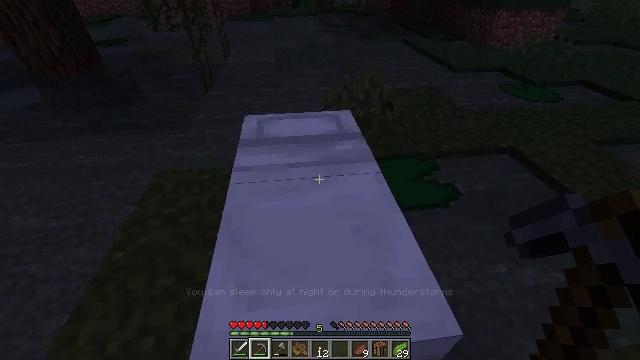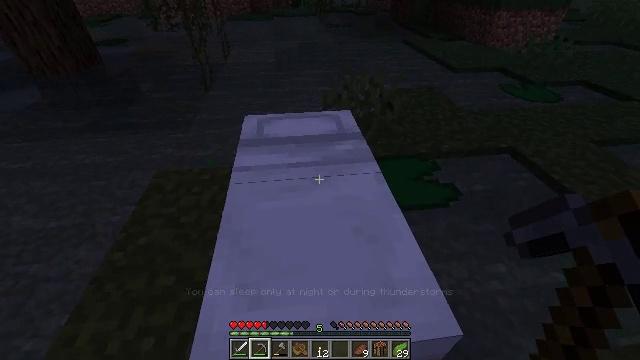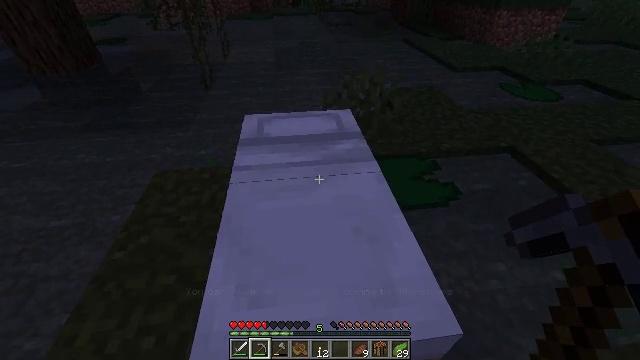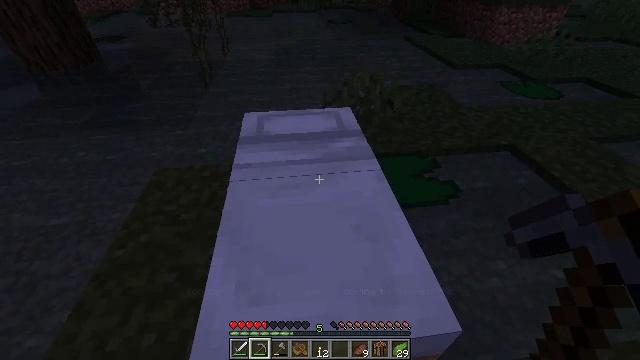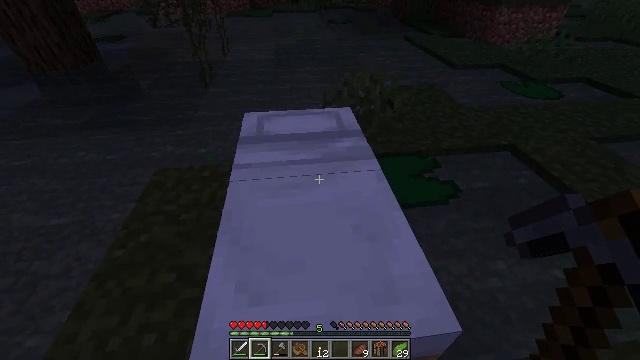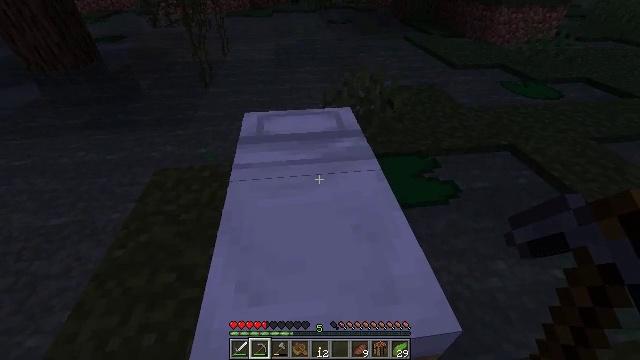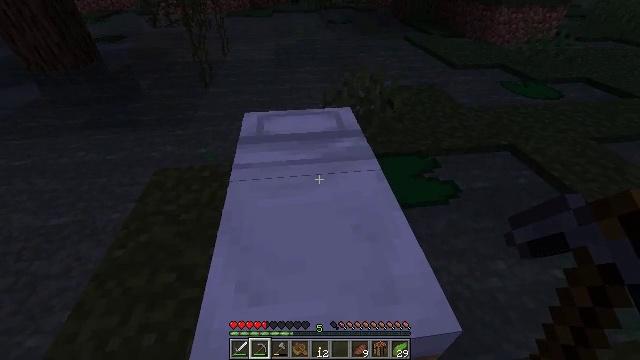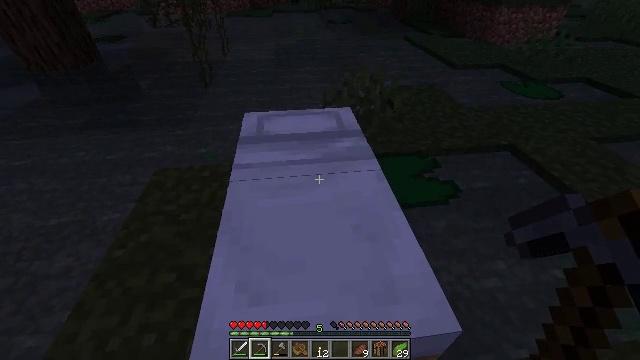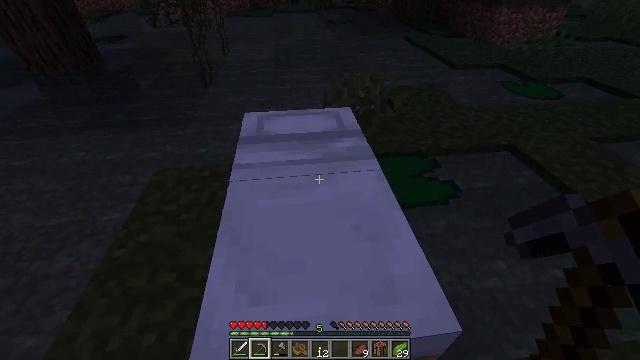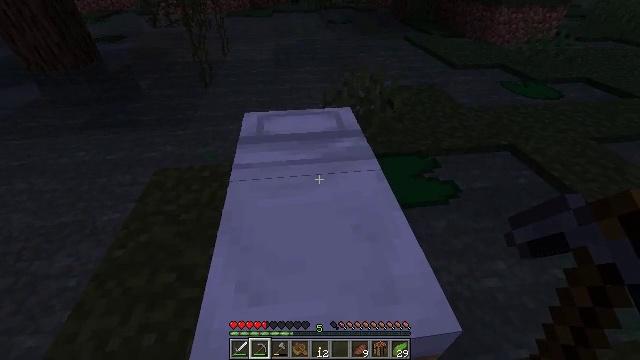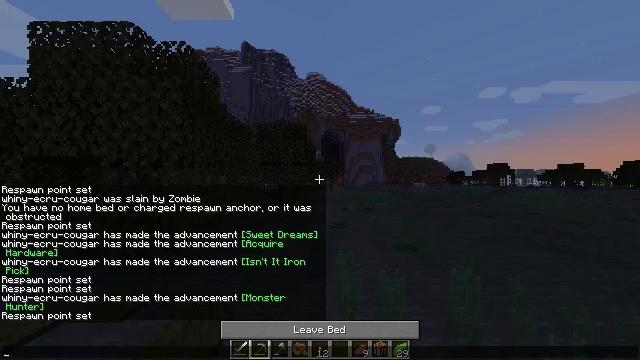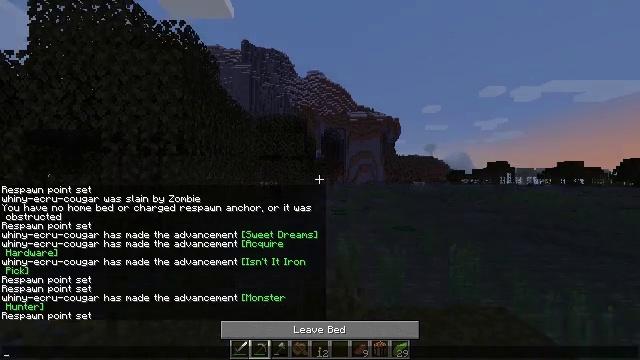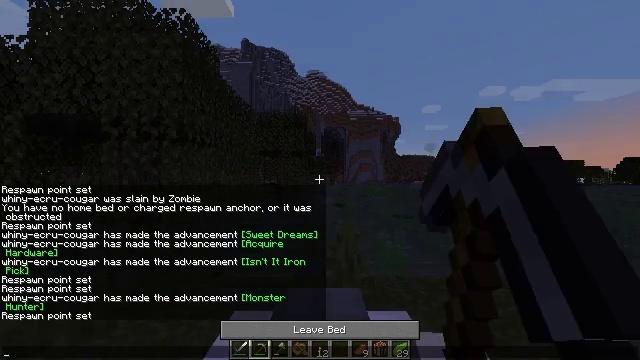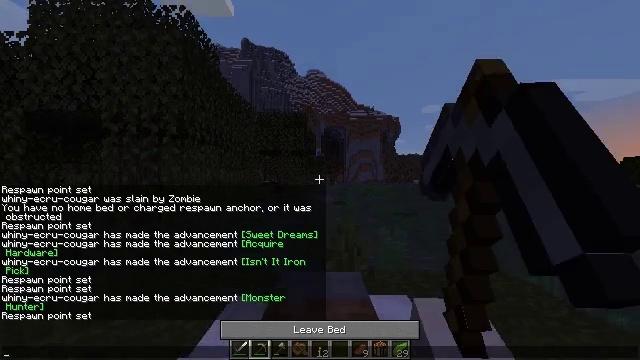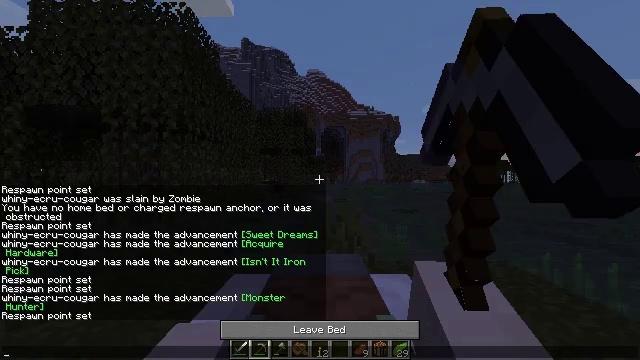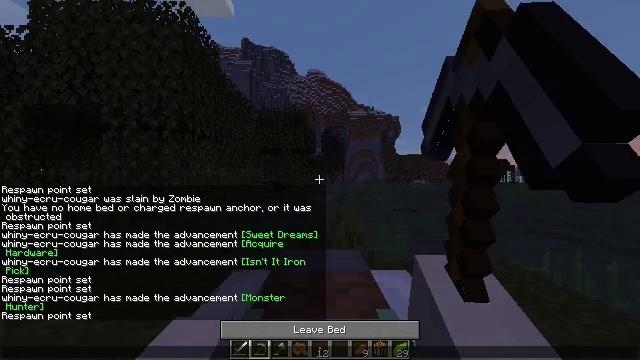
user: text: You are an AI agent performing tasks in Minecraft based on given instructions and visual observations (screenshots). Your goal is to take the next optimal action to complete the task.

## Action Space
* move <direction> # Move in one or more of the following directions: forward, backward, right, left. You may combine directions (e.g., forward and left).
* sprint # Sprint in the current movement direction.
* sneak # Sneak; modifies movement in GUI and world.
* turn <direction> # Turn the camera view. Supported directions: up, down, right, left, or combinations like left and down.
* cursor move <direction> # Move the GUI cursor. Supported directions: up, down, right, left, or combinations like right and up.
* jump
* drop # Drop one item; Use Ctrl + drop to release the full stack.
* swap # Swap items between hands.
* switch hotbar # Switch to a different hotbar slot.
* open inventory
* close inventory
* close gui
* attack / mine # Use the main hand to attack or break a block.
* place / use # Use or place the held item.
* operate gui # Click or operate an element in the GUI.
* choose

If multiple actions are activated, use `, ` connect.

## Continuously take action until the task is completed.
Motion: motion action
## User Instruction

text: Gather the potted red mushroom for decoration.
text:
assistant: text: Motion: no_op
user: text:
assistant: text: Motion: no_op
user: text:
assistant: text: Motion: no_op
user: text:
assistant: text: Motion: use / place
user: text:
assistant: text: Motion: use / place
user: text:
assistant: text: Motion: use / place
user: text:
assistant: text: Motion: use / place
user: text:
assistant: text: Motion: no_op
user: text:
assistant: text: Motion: no_op
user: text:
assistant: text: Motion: no_op
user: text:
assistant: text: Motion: no_op
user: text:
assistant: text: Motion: no_op
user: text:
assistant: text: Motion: no_op
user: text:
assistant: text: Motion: no_op
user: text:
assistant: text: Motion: no_op
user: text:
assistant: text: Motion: no_op
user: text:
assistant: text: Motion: no_op
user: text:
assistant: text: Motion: no_op
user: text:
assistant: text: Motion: no_op
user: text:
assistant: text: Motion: no_op
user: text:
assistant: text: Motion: no_op
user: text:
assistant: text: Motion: no_op
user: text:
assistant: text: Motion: no_op
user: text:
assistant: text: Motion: no_op
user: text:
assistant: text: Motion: no_op
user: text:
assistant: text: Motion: no_op
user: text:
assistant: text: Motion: no_op
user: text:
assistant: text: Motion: no_op
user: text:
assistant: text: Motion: no_op
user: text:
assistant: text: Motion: no_op